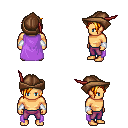
a pixel art fantasy rpg character, male body template, human, tanned skin, lavender cape, magenta pants, light blonde pixie cut hairstyle, leather cap, white cloth bracers, four views (front, back, left, right), 2x2 character sprite sheet, small pixel art, hard edges, no anti-aliasing